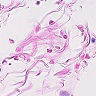
Metastatic tissue present: no